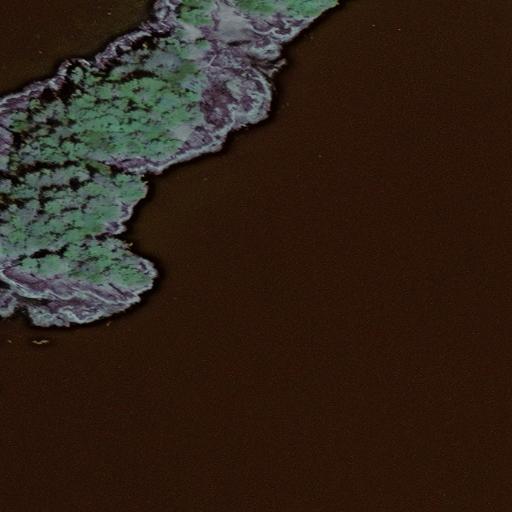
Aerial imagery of island in Alaska named Makhnati Islands containing only unknown